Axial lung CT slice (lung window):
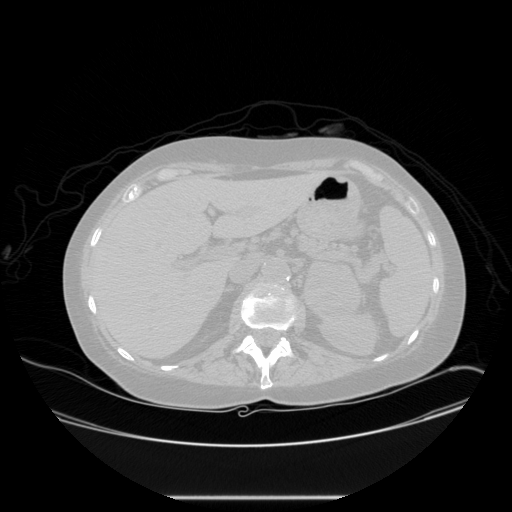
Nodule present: no